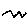
Label: zigzag